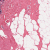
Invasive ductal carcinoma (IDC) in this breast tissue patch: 0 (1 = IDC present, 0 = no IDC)